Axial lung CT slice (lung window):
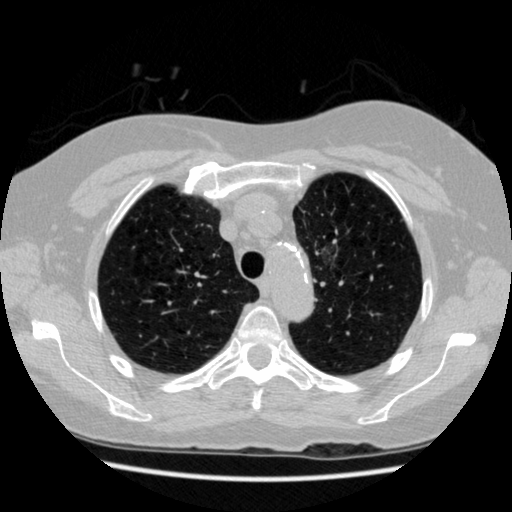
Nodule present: no